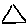
Label: triangle